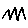
Label: zigzag